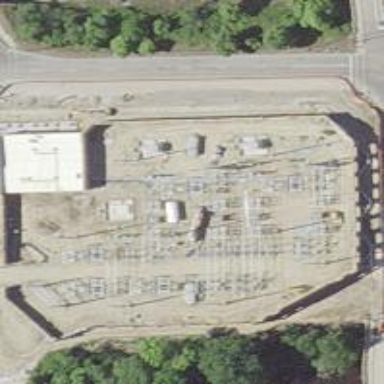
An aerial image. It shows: Switch used for power control.